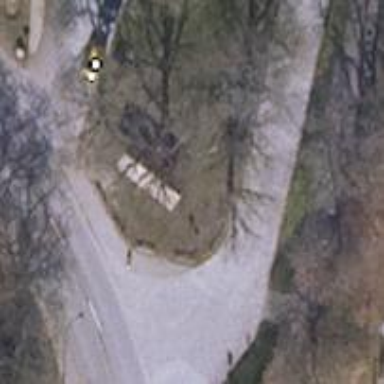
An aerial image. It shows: Memorial site with historic significance.